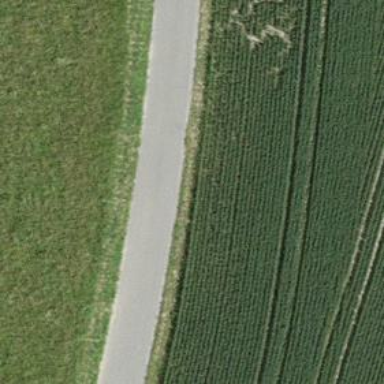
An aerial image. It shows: Unclassified road running through agricultural land.